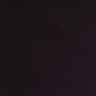
Metastatic tissue present: no